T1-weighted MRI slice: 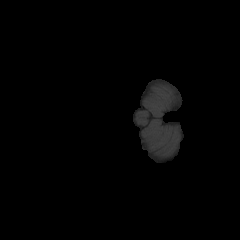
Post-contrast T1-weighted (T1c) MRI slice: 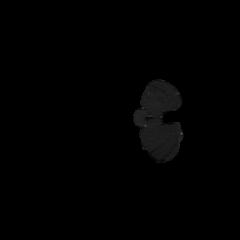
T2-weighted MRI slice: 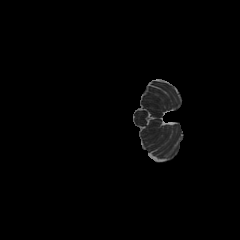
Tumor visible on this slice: no